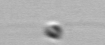
Label: flagellate